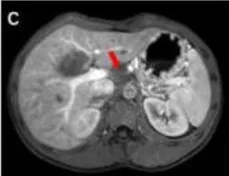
MRI scan. Enhanced scan) showed enlarged lymph node in hepatogastric space with slightly longer T2 signal.
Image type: radiology (mri)